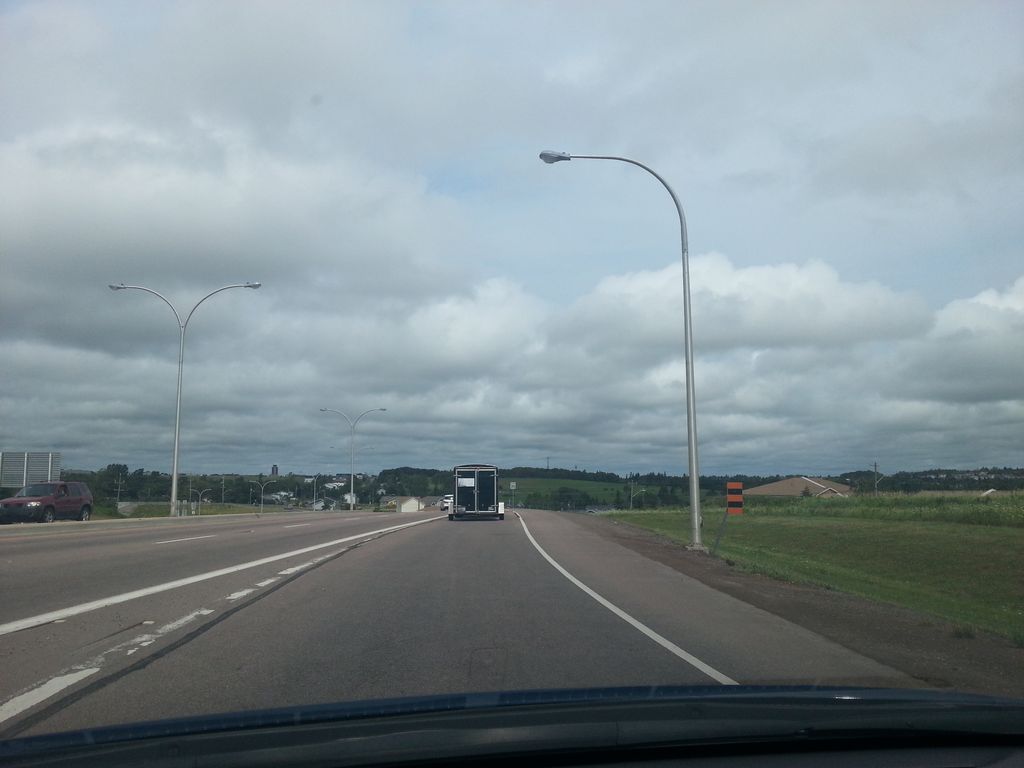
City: charlottetown